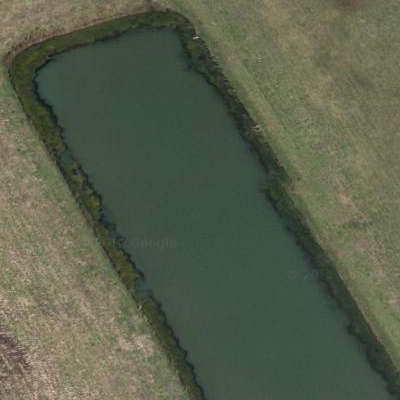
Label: RiverLake